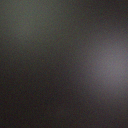
Screen state: off